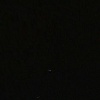
Label: space